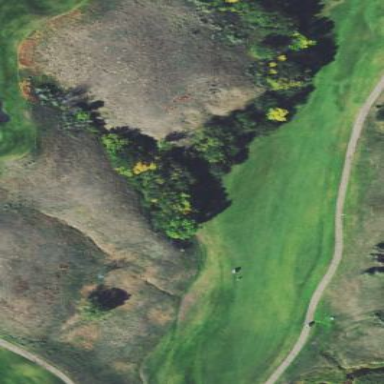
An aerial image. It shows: Area of rough grass used for golf.